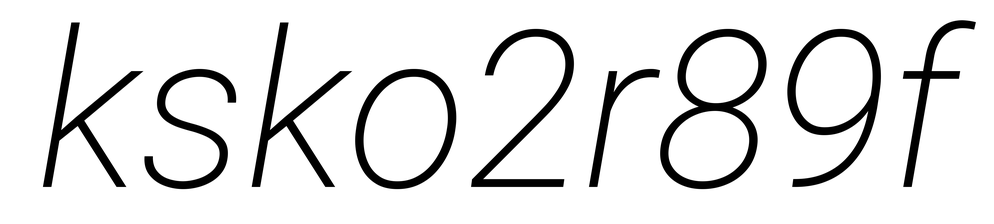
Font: Roboto-Italic_ExtraLight_Italic